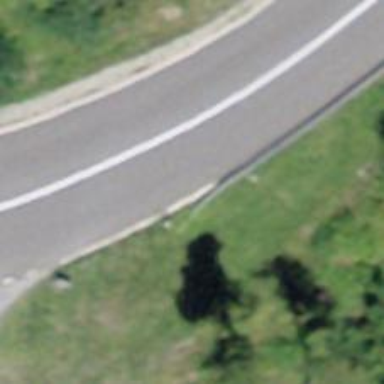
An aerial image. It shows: Secondary road with asphalt surface.